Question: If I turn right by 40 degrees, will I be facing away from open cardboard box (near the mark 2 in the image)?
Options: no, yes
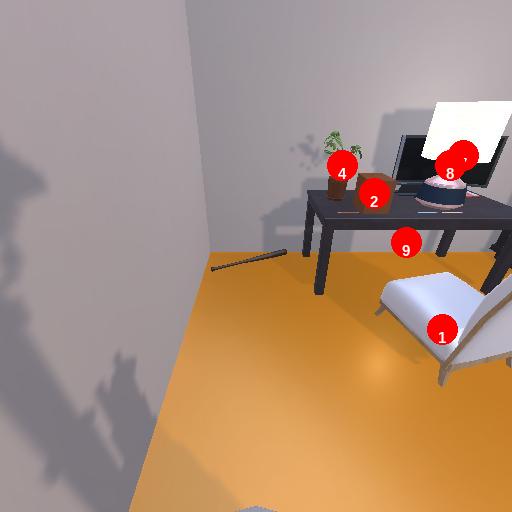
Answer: no